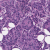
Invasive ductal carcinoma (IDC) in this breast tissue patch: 1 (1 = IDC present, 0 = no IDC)